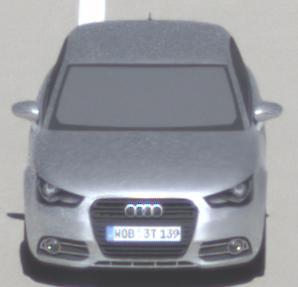
Make: Audi
Model: A1 Sportback 1.2 TFSI
Detailed model: A1 (8X) Sportback
Model produced from: 2012/03
Model produced until: 2014/11
Doors: 5
Color: white
Road condition: dry road
Daytime: midday
Contrast: high contrast